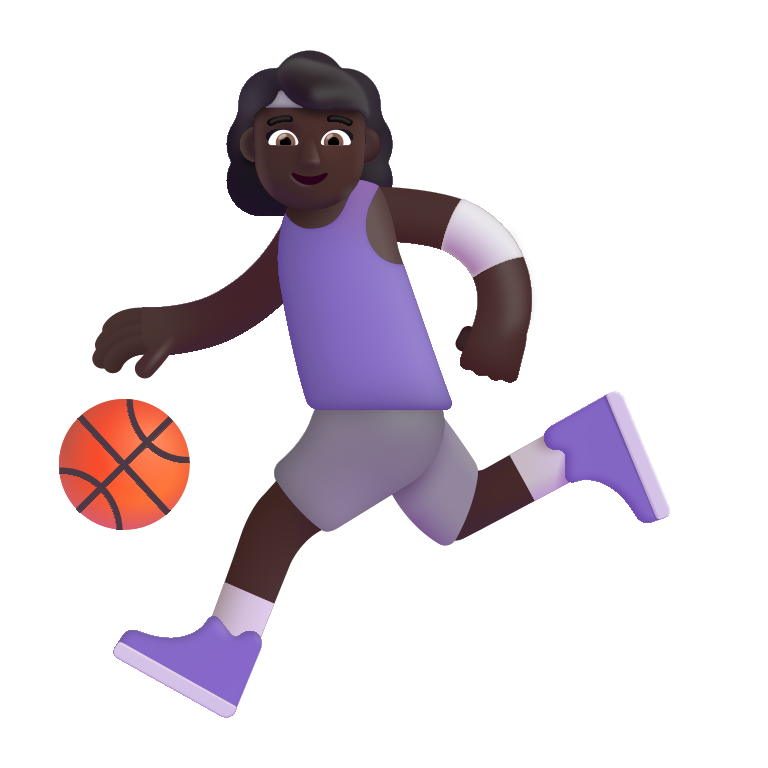
woman bouncing ball color dark